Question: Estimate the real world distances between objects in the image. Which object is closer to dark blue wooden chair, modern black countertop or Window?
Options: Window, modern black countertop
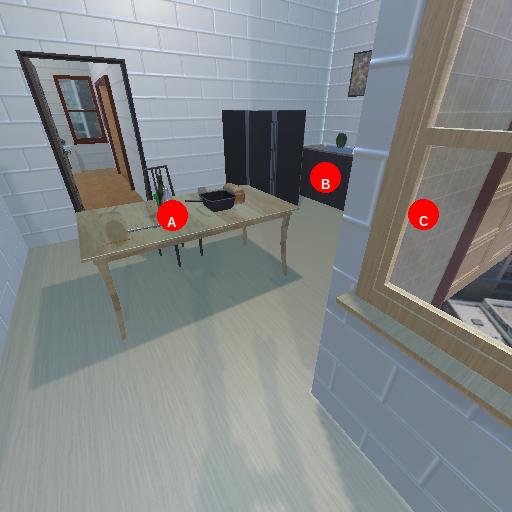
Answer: Window